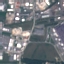
Land use / land cover: Industrial